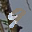
Label: 9